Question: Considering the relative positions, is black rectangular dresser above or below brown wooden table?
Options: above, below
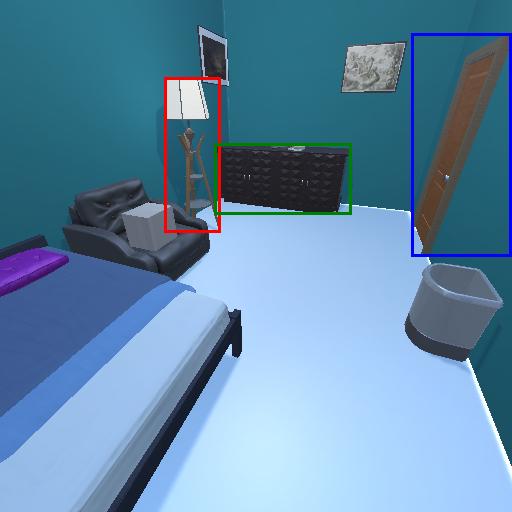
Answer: above